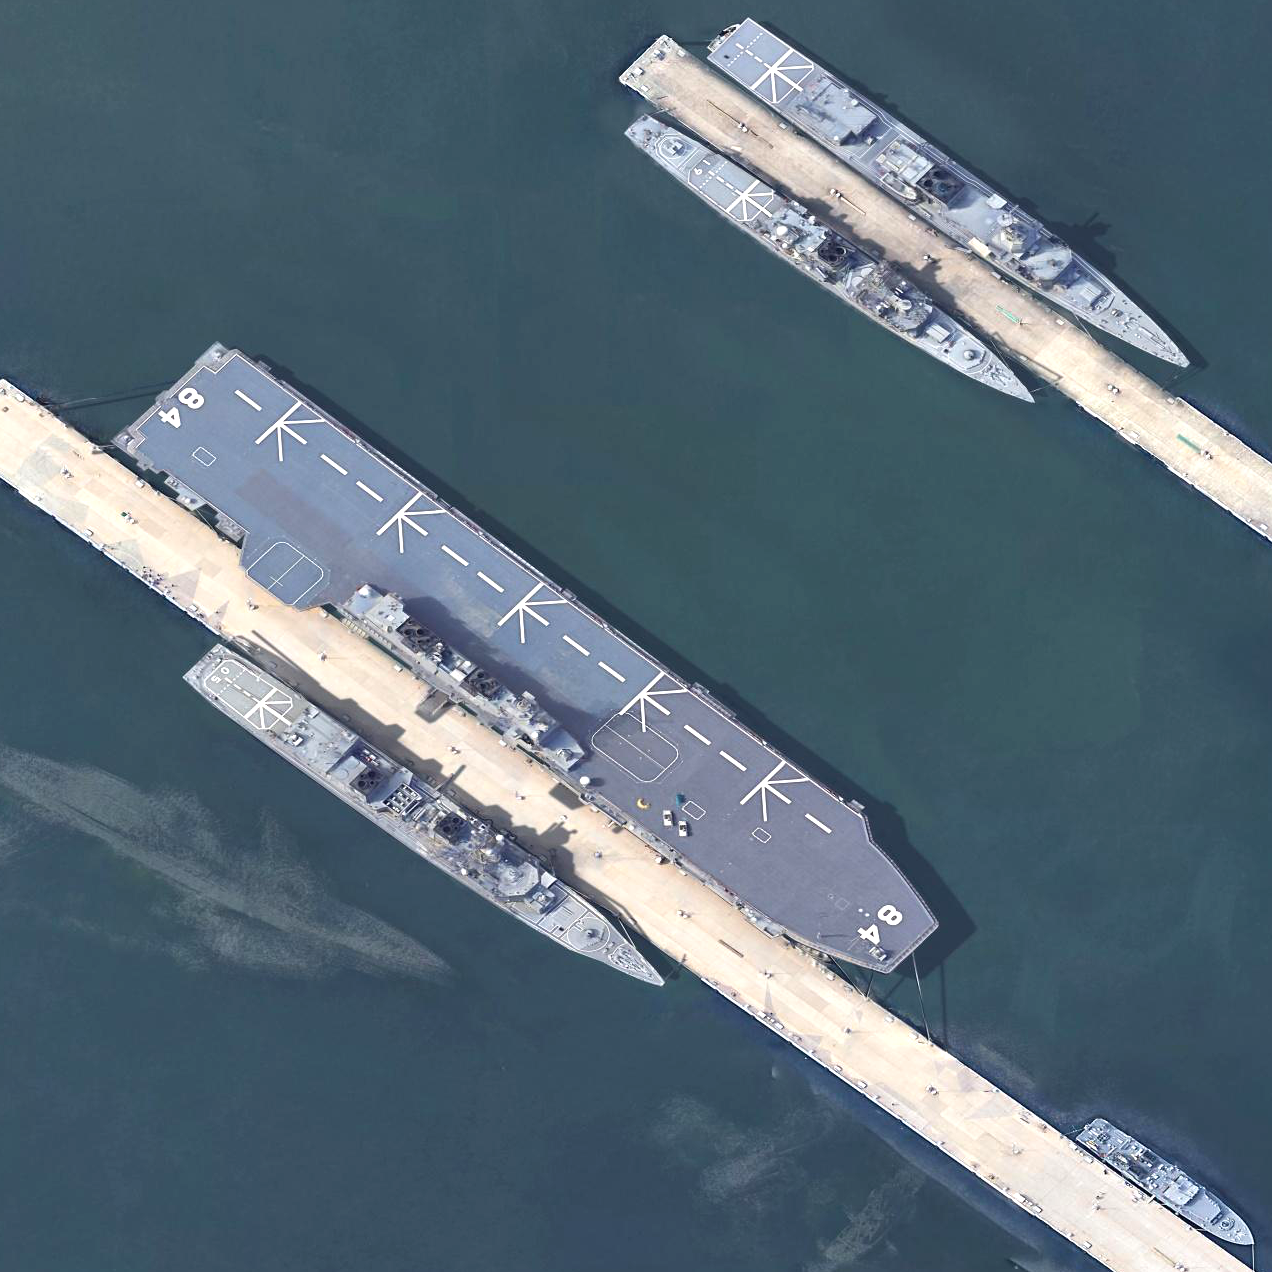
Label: assault